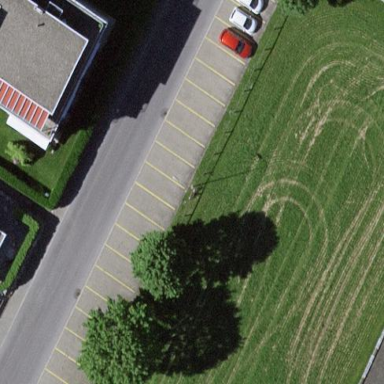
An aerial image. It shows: Parking area with surface.